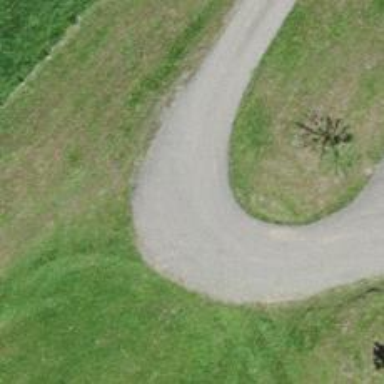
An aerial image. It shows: Track with grade 1 quality.